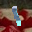
Label: 1